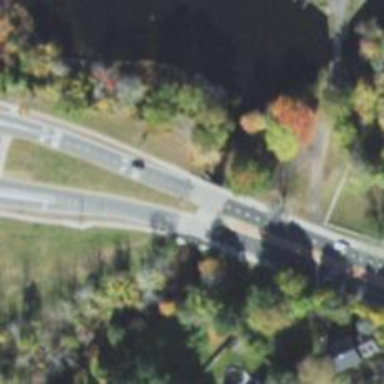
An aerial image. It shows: Trunk road bridge.